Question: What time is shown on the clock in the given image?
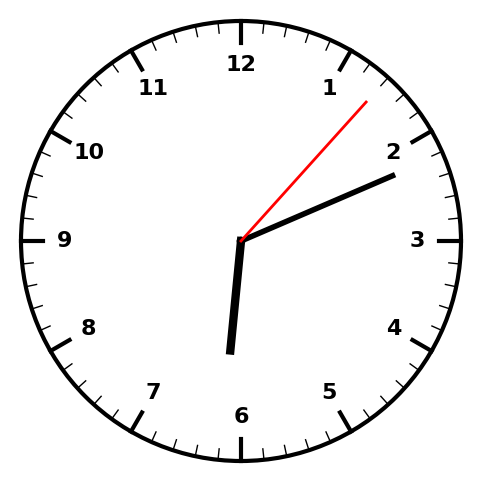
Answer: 06:11:07